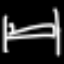
Label: bed